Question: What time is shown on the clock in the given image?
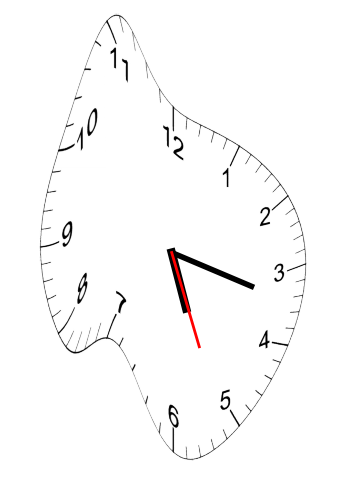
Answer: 05:17:26